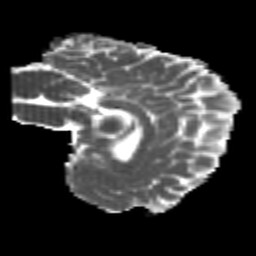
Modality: MD
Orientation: sagittal
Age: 20
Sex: female
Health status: healthy
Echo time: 0.074 s